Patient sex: M
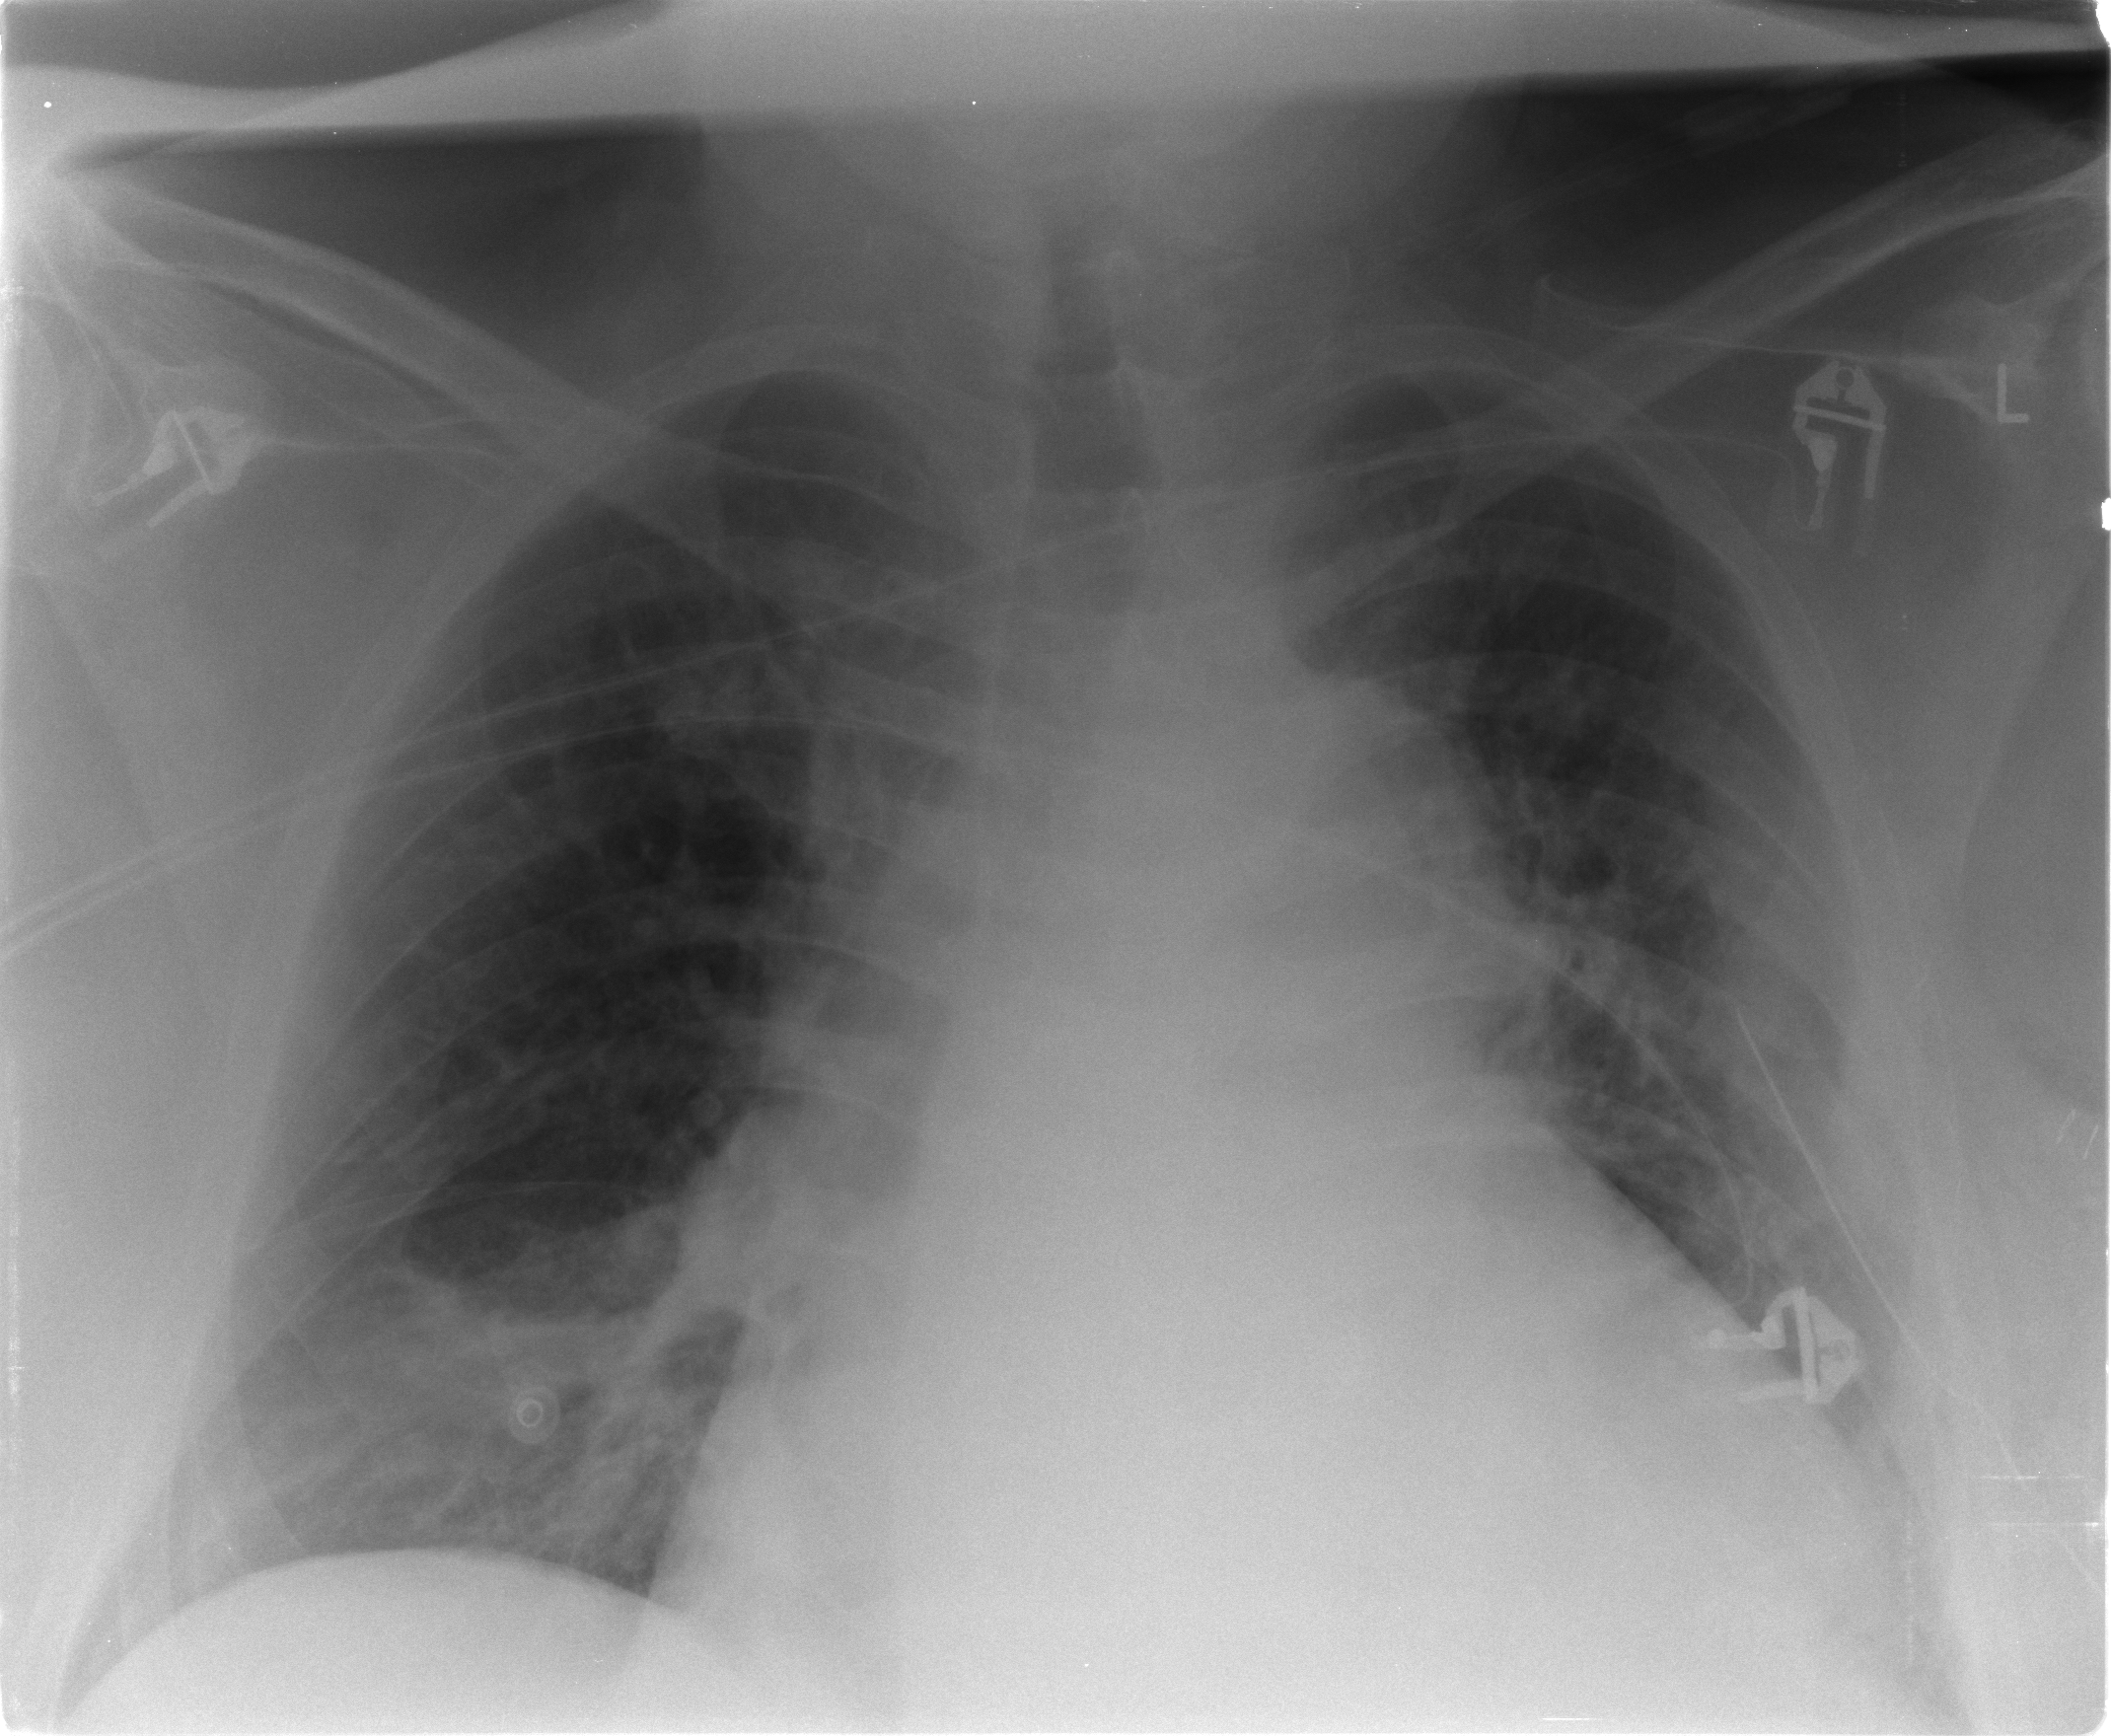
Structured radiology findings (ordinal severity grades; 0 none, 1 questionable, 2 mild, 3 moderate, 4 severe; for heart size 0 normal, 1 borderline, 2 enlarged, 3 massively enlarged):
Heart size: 3
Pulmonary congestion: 3
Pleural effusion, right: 0
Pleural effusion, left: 1
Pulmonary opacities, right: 0
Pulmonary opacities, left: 0
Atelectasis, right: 2
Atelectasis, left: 2